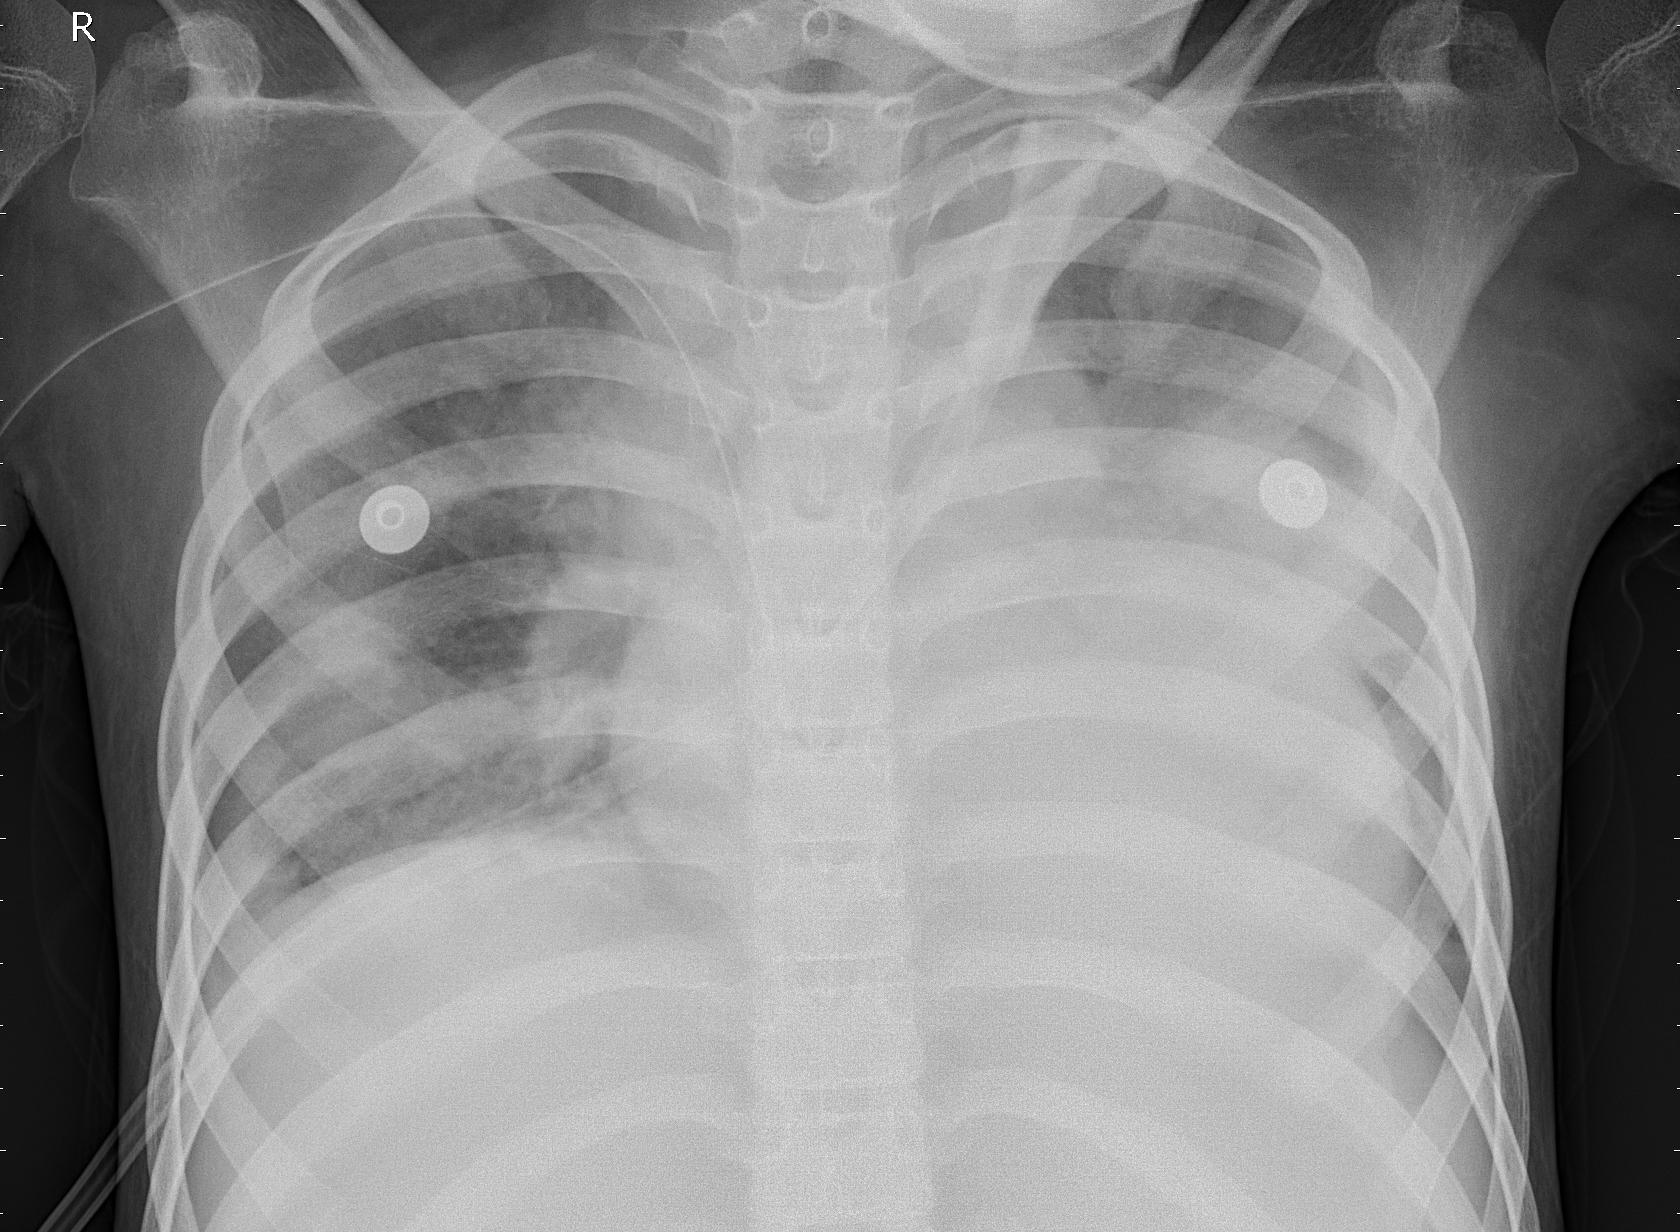
Diagnosis: PNEUMONIA